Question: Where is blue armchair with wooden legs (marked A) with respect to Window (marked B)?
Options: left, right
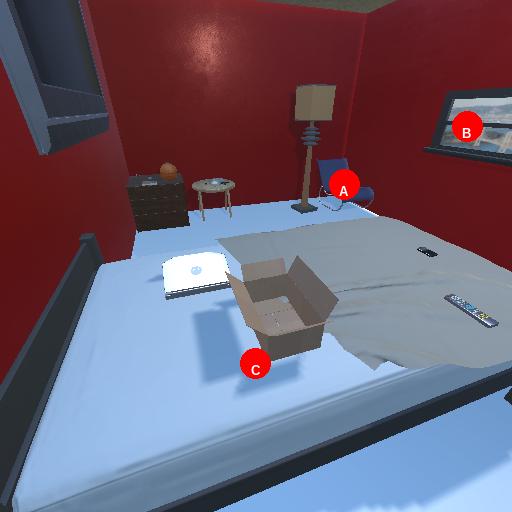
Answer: left